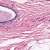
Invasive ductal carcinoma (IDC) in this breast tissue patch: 0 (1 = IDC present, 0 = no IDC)